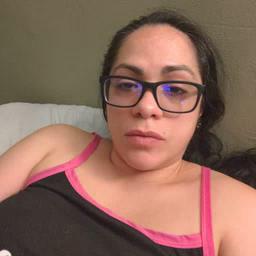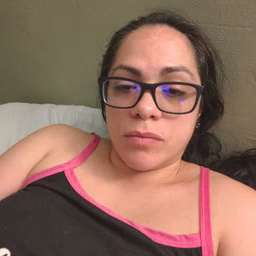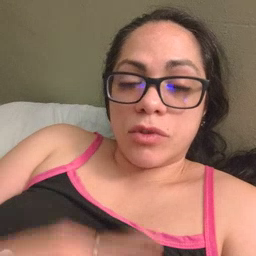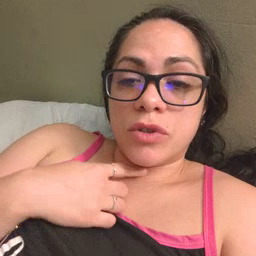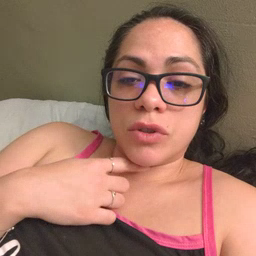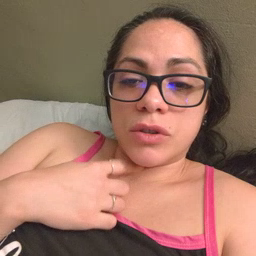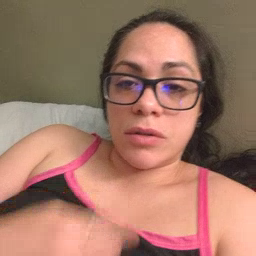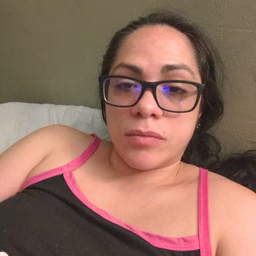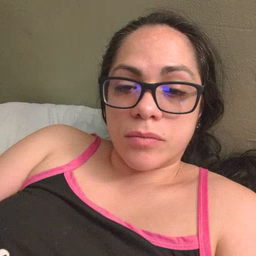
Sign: thirsty